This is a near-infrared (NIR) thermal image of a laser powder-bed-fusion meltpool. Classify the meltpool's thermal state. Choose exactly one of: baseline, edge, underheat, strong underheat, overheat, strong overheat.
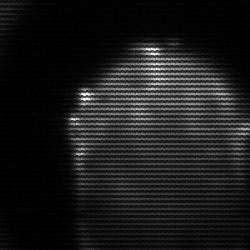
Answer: edge